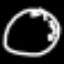
Label: clock